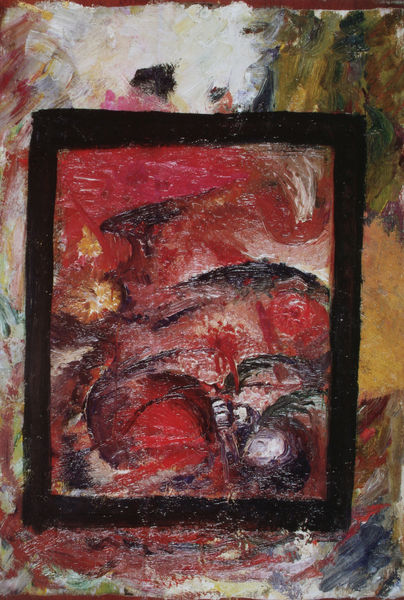
Titel: Landschaft der geistigen Vorstellung
Künstler: Tetsugorô Yorozu
Standort: Tôwa
Institution: Yorozu-Tetsugorô-Gedenkmuseum
Schlagwörter: blau, feuer, gemälde, kopf, wasser, weiß, gelb, grob, grün, landschaft, ocker, ausschnitt, braun, bunt, grau, licht, schwarz, rot, tier, tiere, expressionismus, rahmen, bild, öl, pastos, rosa, pferd, pferde, rund, hase, farbig, wellen, leiste, rahmung, bogen, moderne, abstrakt, fläche, modern, farbe, linien, rand, dick, dunkelrot, striche, unscharf, bögen, blut, eckig, rechteck, expressionistisch, form, pinselduktus, verschwommen, expressiv, pinselstriche, bild im bild, wellenform, quadrat, fische, quadratisch, marc, abstakt, garbe, linine, museal, bögöen, flächeln, verieck